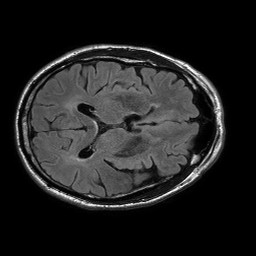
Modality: FLAIR
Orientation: axial
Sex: male
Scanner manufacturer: philips
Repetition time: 11 s
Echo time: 0.125 s